Question: I want to have 2 side-by-side plots of the ACF and PACF functions in R (please see code below). Now, I want to line up the significant levels in each plot. In this case the ACF y-axis needs to shift up, or the PACF y-axis must shift down. Is there an argument in either the PACF or ACF functions to achieve the desired plot? Thank you for your help!
'''
library(quantmod)
library(forecast)
getSymbols("TB3MS",src="FRED")
TB3MS <- TB3MS['1960::2002']
par(mfrow = c(1, 2))
acf(TB3MS)
pacf(TB3MS)
par(mfrow = c(1, 1))
'''

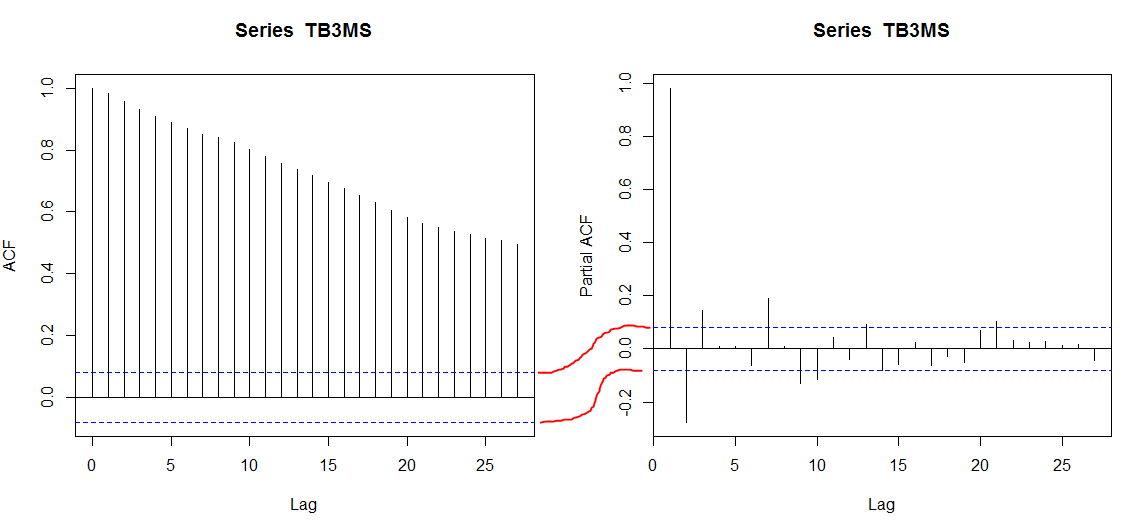
Answer: It's quite simple, you can play with the ylim of your graph
Check this:
'''
par(mfrow = c(1, 2))
acf(TB3MS, ylim=c(-0.2, 1))
pacf(TB3MS, ylim=c(-0.2, 1))
par(mfrow = c(1, 1))
'''
If you want to automate it, you may calculate the lowest value of the two graphs
'''
lower_ylim <- min(min(acf(TB3MS, plot=F)$acf), min(pacf(TB3MS, plot=F)$acf))
'''